Question: I am stuck with a more fundamental question of how to approach the web page that I want to build; hence the title may not be very accurate.
The layout of my page is like below:

What I plan is to have a main view that contains the buttons "Page 1" and "Page 2".
Within "Page 1" user can select option 1 (default selected) or "Option 2". Each option selection displays different data in the grid. So the grid I have is a partial view. And I render it so in Page 1:
'''
<div id="gridContainer" class="gridContent">
@Html.Partial("_DynamicGrid", Model)
</div>
'''
I want to render Page 1 & Page 2 as partial pages within the main page. The code I have is:
'''
<div id="pagesPartial" class="span10">
@{ Html.RenderPartial("Page1", Model);}
</div>
'''
The page works find on load.
What I do not know how to do next is
a.) How to remove the grid and load a new one on "Option2" click
b.) How to load "Page2" view on "Page 2" button click.
Any ideas?
Thanks.
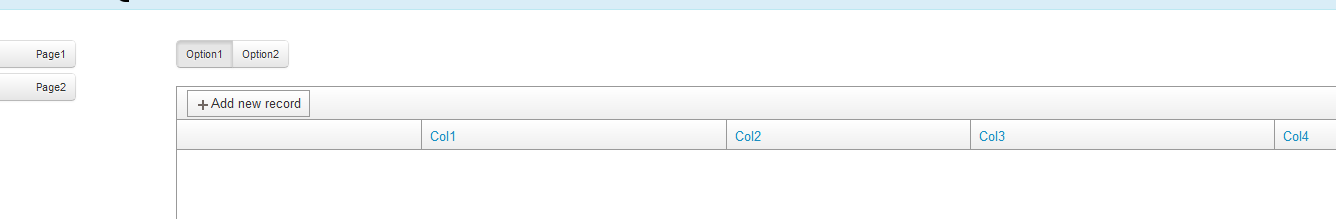
Answer: For what it's worth, I'll post what I ended up doing.
I created a partial view containing the navigation buttons on the left in the screenshot. (Page1 & Page2). And then created views for each of the pages separately rendering the navigation partial view within those views.
It was this simple and still took me time to figure out.